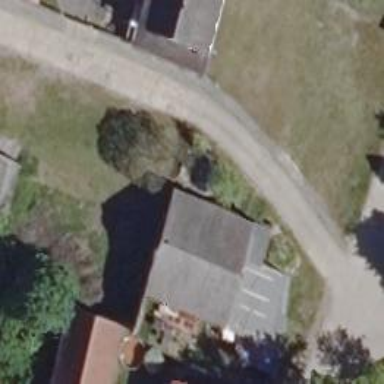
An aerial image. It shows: Alleyway designated as service road.